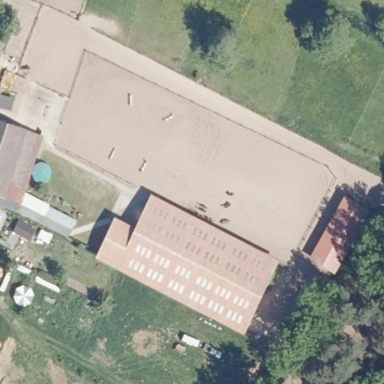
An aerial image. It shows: Area designated for horse riding.